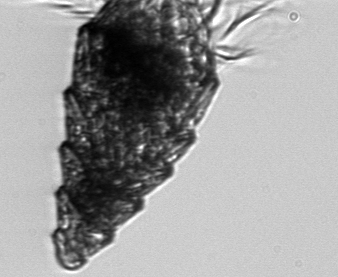
Label: Laboea_strobila